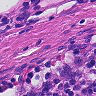
Metastatic tissue present: no